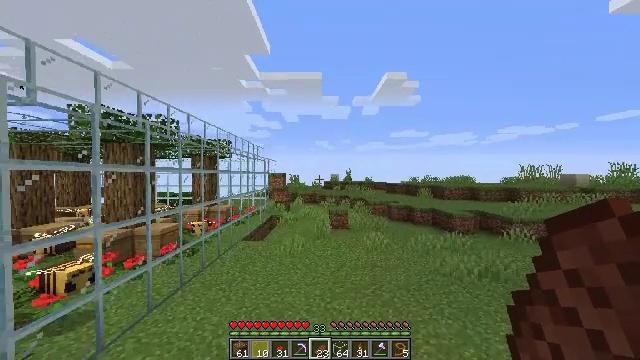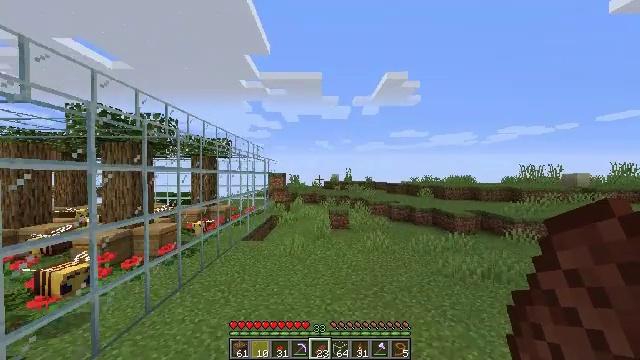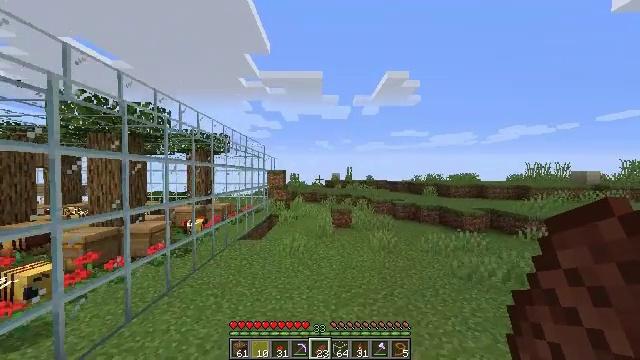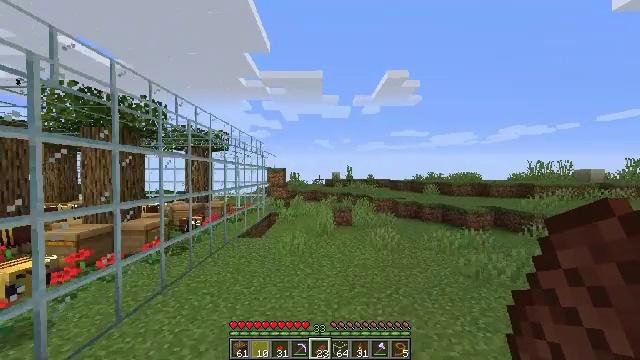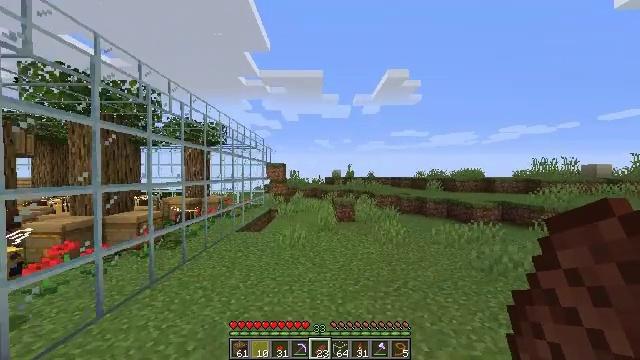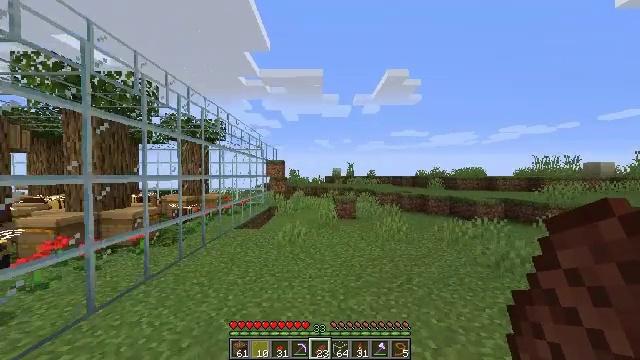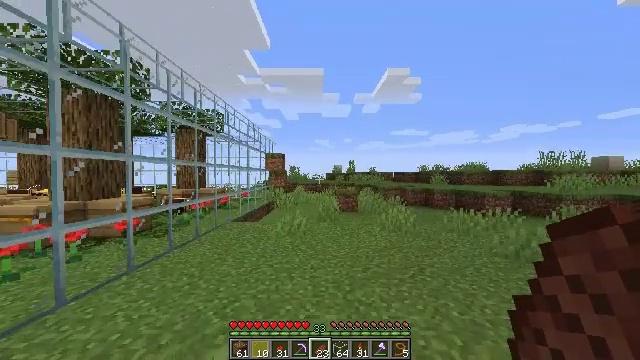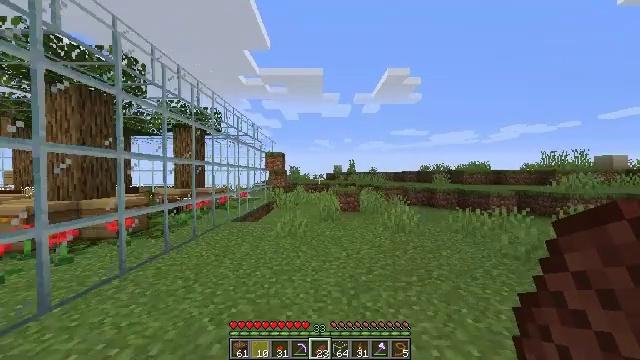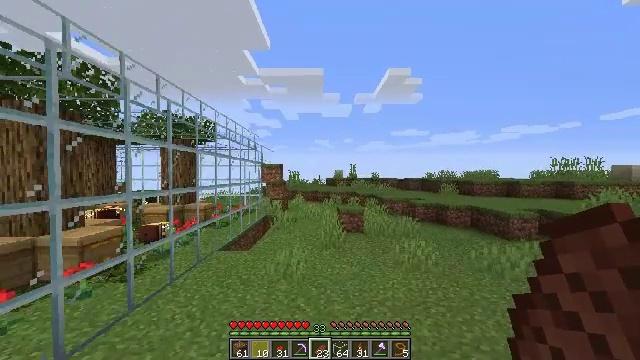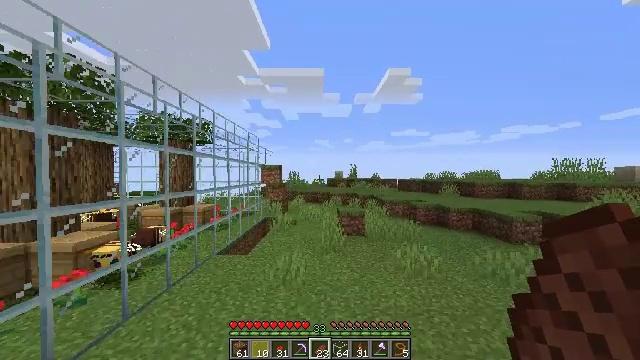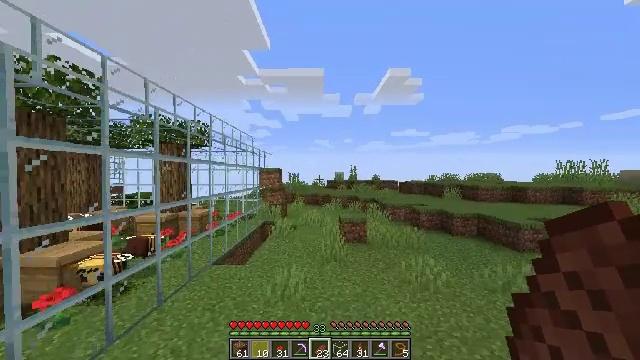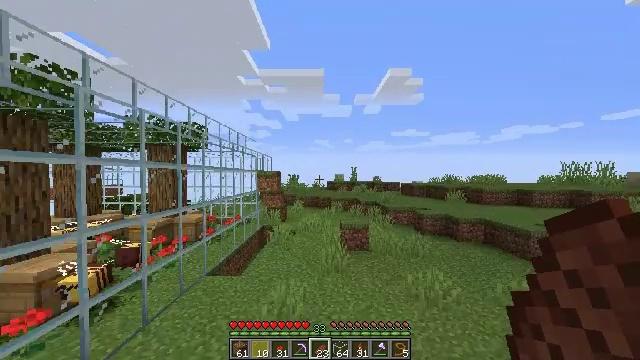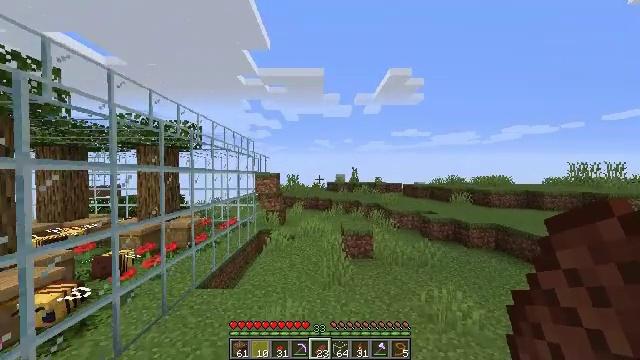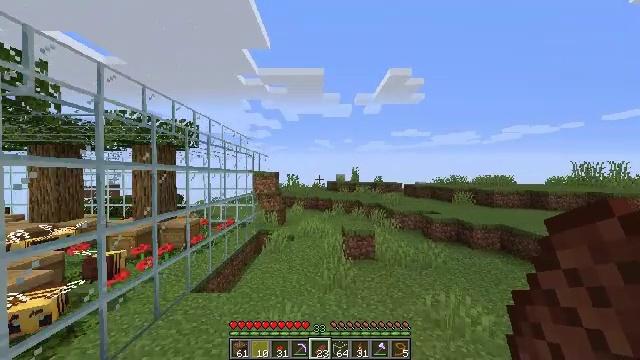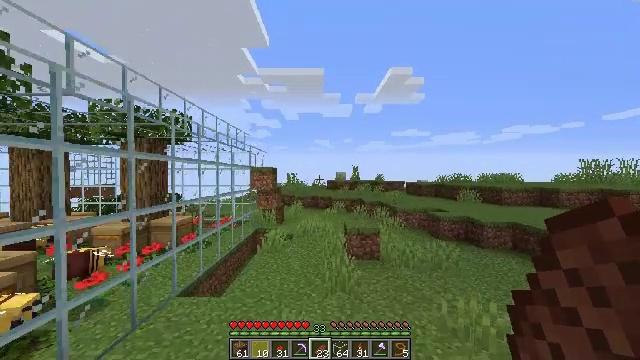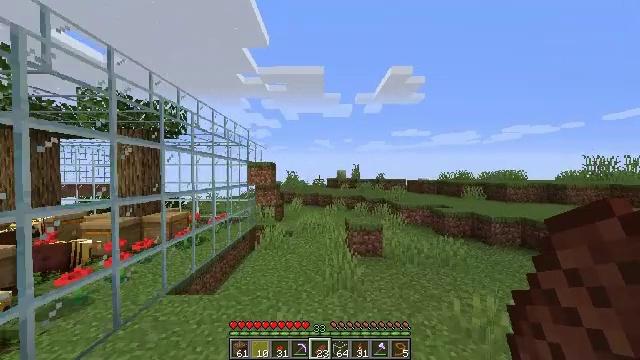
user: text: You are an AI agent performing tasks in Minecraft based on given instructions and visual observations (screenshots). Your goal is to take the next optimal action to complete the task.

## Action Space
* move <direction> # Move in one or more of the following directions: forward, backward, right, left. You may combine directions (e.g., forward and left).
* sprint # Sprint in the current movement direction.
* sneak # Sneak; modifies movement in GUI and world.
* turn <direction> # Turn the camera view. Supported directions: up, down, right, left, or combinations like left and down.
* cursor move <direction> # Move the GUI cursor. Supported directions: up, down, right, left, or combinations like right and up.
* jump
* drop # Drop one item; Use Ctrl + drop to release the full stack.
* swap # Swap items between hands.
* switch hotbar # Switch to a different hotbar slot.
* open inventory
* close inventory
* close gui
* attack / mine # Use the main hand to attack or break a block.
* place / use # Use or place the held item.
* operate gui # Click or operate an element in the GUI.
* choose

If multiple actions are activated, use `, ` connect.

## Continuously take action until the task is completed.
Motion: motion action
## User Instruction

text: Craft a honeycomb block by arranging honeycombs in the crafting grid.
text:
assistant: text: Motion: move forward and move left, jump
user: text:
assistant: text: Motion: move forward, jump
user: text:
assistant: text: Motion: move forward, jump
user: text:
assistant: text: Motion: move forward, jump
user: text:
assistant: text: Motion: move forward, jump
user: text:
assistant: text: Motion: move forward, jump
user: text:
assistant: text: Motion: move forward, jump
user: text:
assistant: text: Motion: move forward, jump
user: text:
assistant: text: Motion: move forward, jump
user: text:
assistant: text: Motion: move forward, jump
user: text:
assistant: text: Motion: move forward, jump
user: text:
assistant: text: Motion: move forward, jump
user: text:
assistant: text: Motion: move forward, jump
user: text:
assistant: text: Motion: move forward, jump
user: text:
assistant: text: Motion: move forward, jump
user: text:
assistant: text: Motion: move forward, jump
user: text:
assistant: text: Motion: move forward, jump
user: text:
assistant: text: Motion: move forward, jump
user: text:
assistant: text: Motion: move forward, jump
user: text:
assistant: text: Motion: move forward, jump
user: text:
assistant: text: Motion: move forward, jump
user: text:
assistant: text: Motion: move forward, jump
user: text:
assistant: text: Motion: move forward, jump
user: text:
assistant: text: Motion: move forward, jump
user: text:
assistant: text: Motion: move forward, jump
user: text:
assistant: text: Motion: move forward, jump
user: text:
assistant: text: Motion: move forward, jump
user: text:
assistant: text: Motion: move forward, jump
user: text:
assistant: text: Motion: move forward and move left, jump
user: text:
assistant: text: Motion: move forward and move left, jump